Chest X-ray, PA view. Patient: 68 years old, sex M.
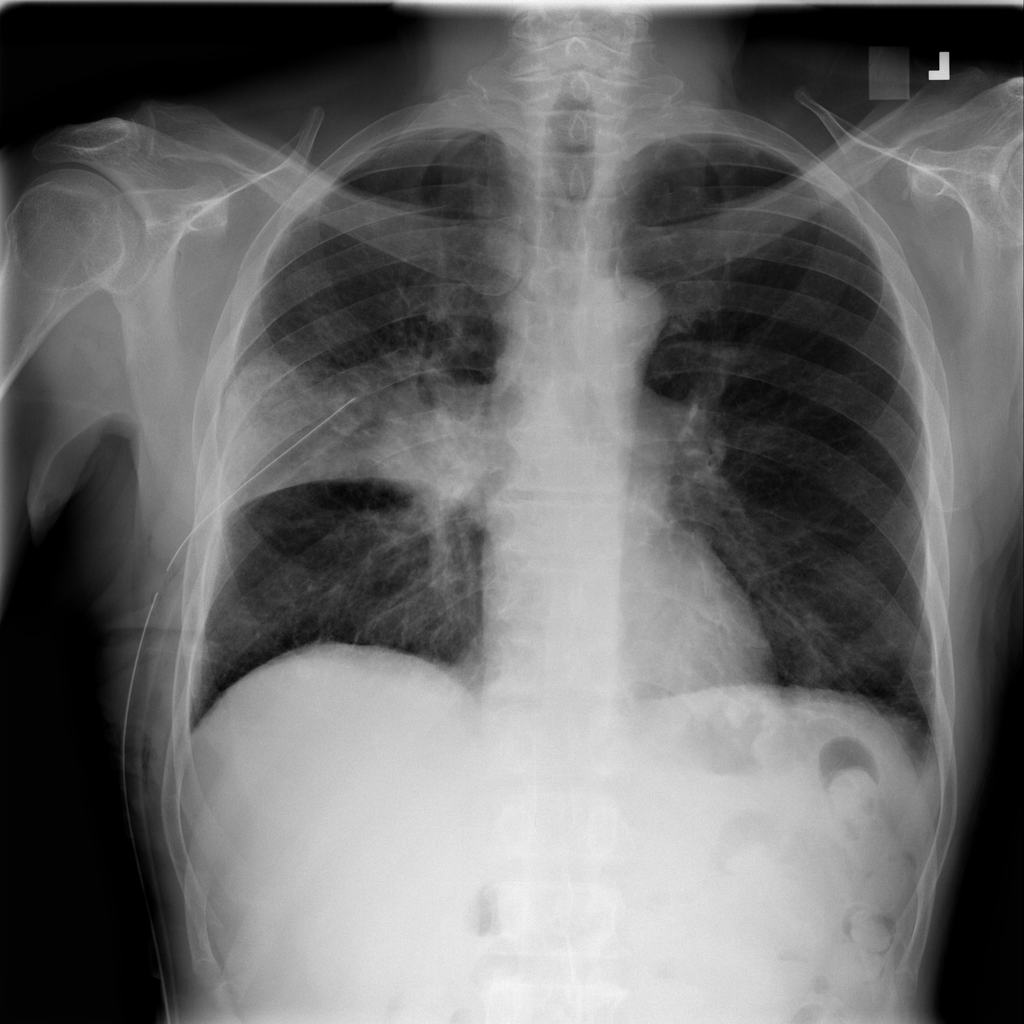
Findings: Infiltration, Pneumothorax